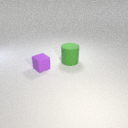
small purple rubber cube to the left of large green rubber cylinder